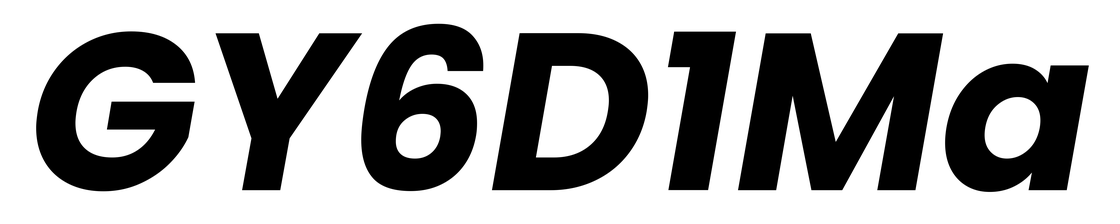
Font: Poppins-BoldItalic